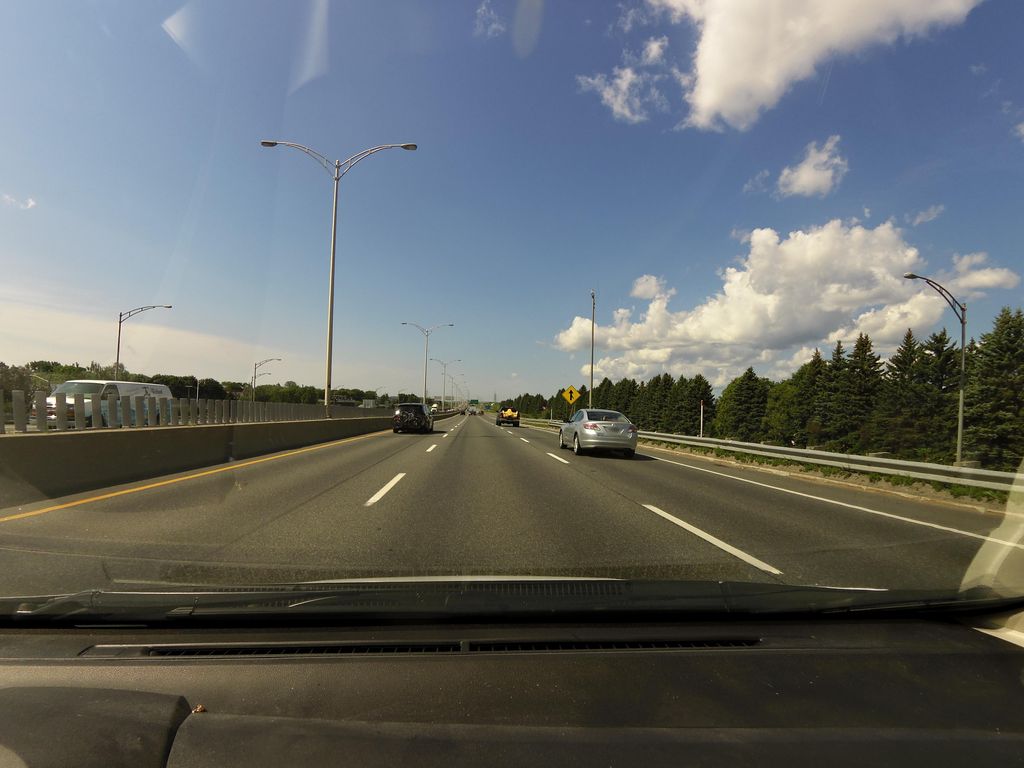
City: quebec_city